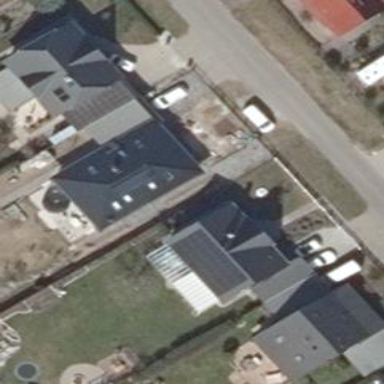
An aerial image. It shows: Detached building with hipped roof shape.